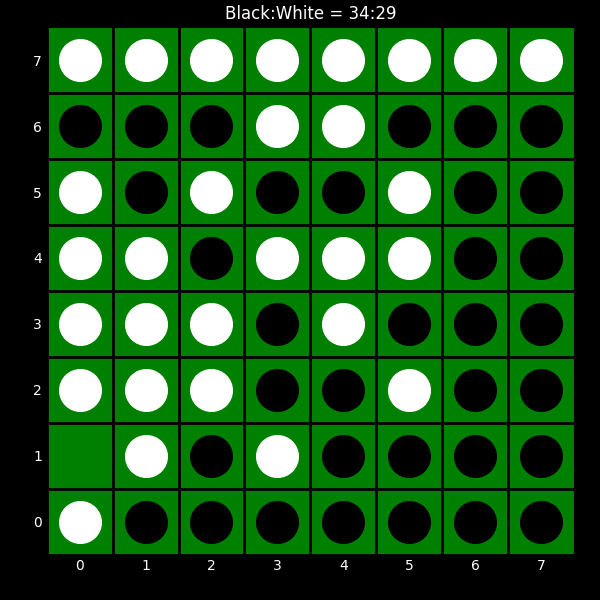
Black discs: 34
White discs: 29